Aerial crown-view tile of a tropical tree (Barro Colorado Island, Panama), acquired 20250616:
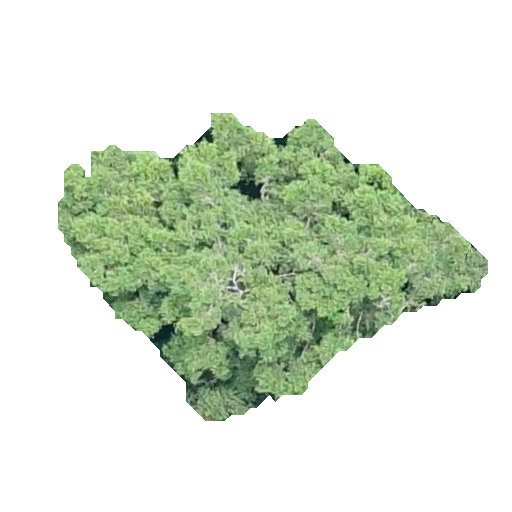
Species: Brosimum alicastrum
GBIF accepted scientific name: Brosimum alicastrum
Crown area: 112.15 m²